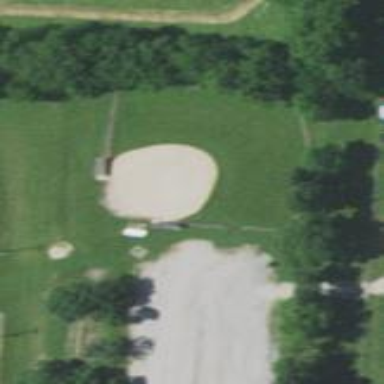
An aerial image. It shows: Baseball pitch for leisure and sports activities.